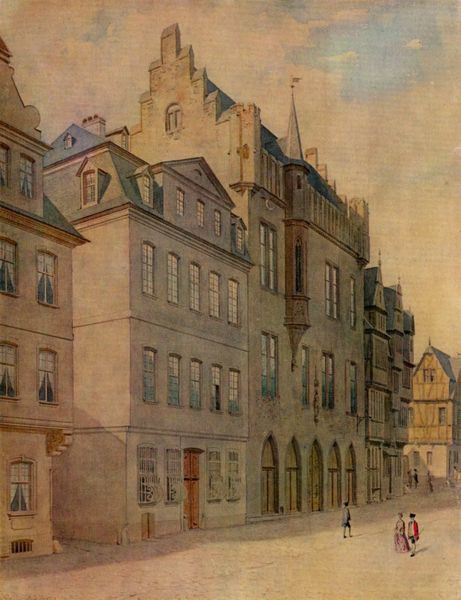
Titel: Frankfurt am Main, Haus Schönemann (Großer Kornmarkt 15)
Künstler: Carl Theodor Reiffenstein
Standort: Frankfurt (am Main)
Institution: Historisches Museum
Schlagwörter: blau, gemälde, himmel, mann, schatten, weiß, wolken, aquarell, frauen, grün, kirchturm, landschaft, menschen, ocker, stadt, braun, fenster, frau, grau, holz, hut, hüte, licht, orange, schwarz, strasse, tür, zeichnung, gebäude, haus, rot, schloss, weg, wolke, beige, leute, wand, architektur, mensch, spitze, vorhang, häuser, gitter, personen, rokoko, rosa, schornstein, turm, farbig, ansicht, bogen, fassade, fassaden, gasse, ort, passanten, türen, fahne, creme, dorf, dächer, giebel, mauer, lila, violett, türe, fußgänger, platz, rundbogen, staffage, gardine, gardinen, vorhänge, tor, zinnen, bögen, eingang, erker, plaster, wohnhaus, türmchen, türme, palast, torbogen, dachfenster, koloriert, rathaus, arkaden, tore, fenstergitter, voluten, gotisch, spitzbogen, spitzbögen, mansarde, mittelalter, rundbögen, häuserfassade, fachwerk, fachwerkhaus, siedlung, marktplatz, kellerfenster, schütze, hausfassade, häuserzeile, hausfront, häuserfassaden, torbögen, stadthaus, stadtpalais, stadtschloss, häuserfront, biforium, stufengiebel, treppengiebel, zinnengiebel, frühe neuzeit, bewohner, gleichförmig, ercker, neuzeit, spitzturm, stadtpalast, stadthäuser, font, häuserfassada, kellergitter, mansardebdach, stadtbewohner, rauchfang, 1800, arjaden, rauchfänge